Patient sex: F
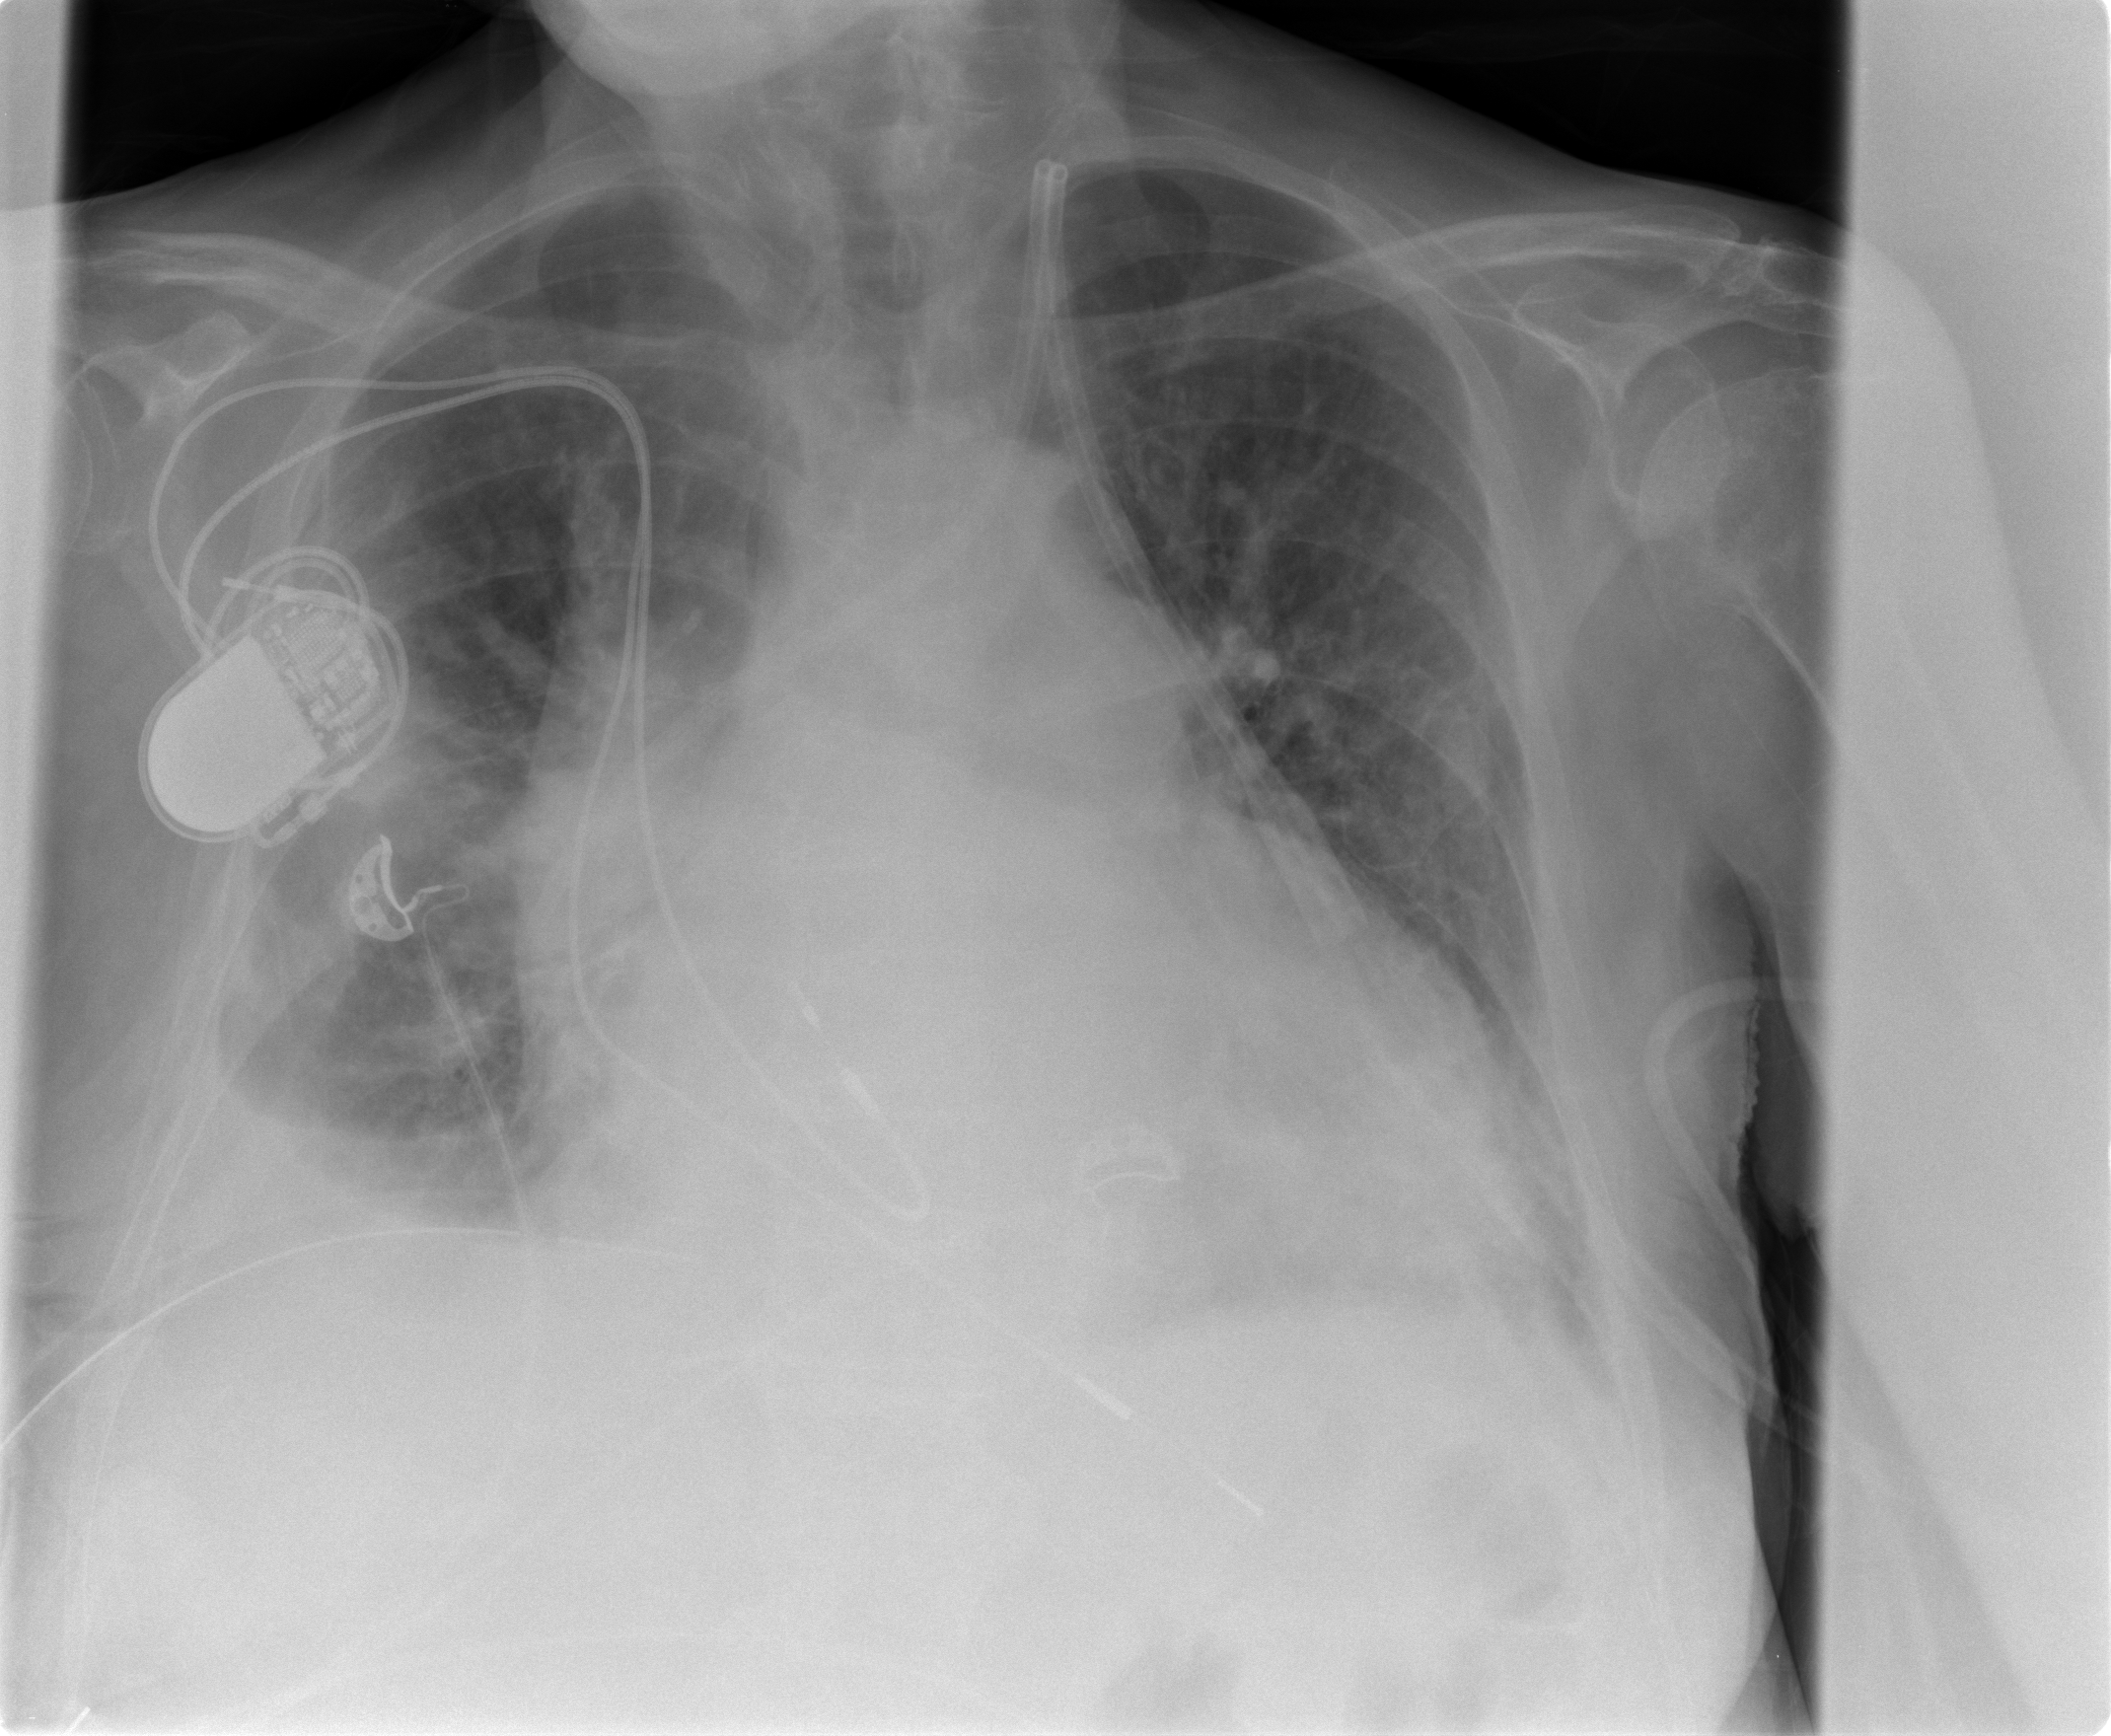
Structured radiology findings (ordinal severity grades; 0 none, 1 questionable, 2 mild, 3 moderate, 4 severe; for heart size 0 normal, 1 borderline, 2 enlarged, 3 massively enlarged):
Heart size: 2
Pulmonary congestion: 3
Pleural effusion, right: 2
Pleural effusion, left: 1
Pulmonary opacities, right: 2
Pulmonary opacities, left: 2
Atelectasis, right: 2
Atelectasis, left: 2